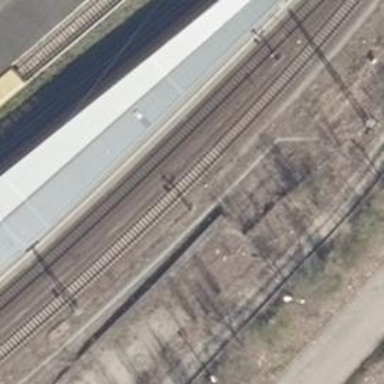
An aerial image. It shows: Railway signal.